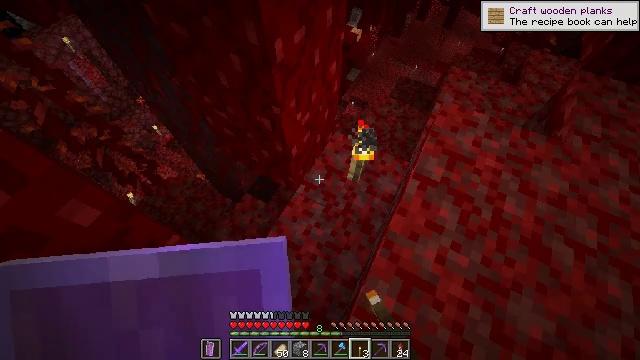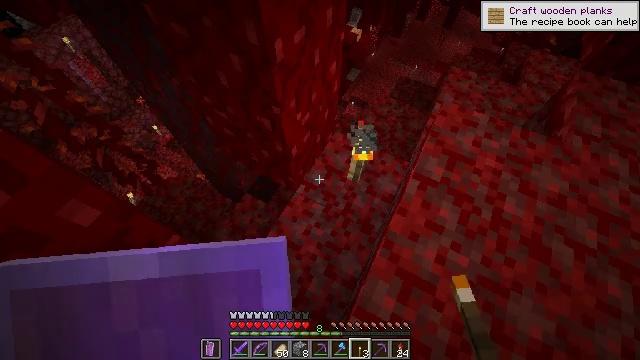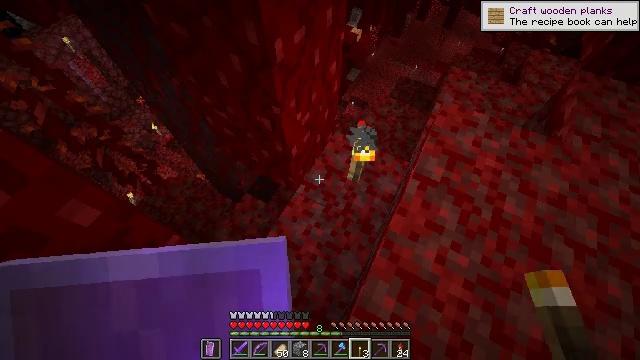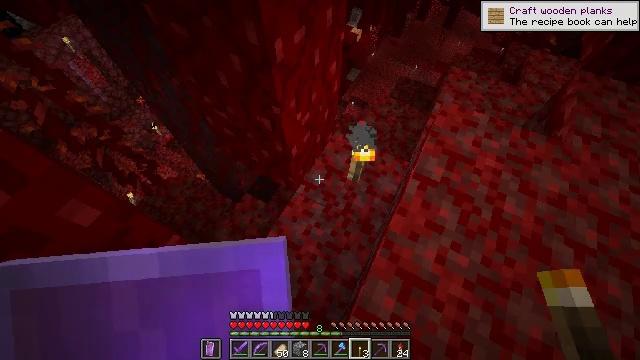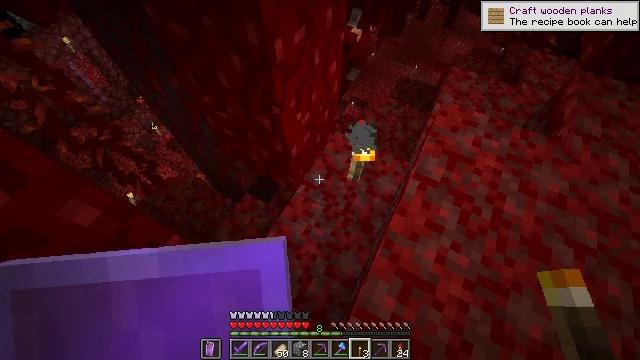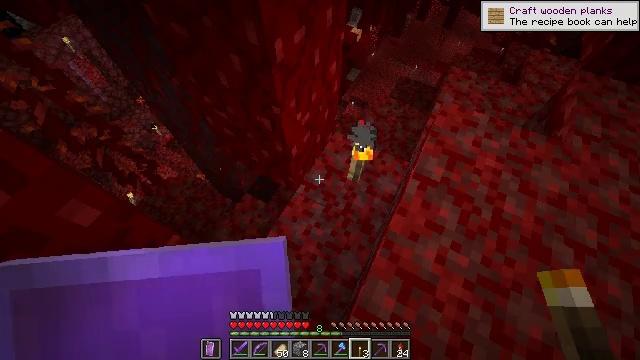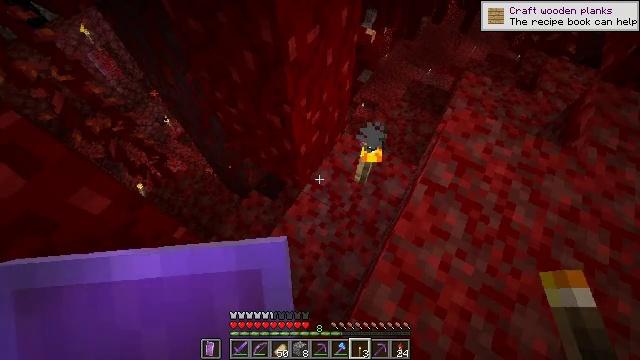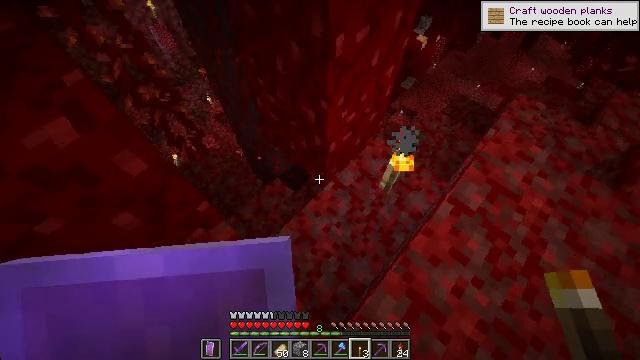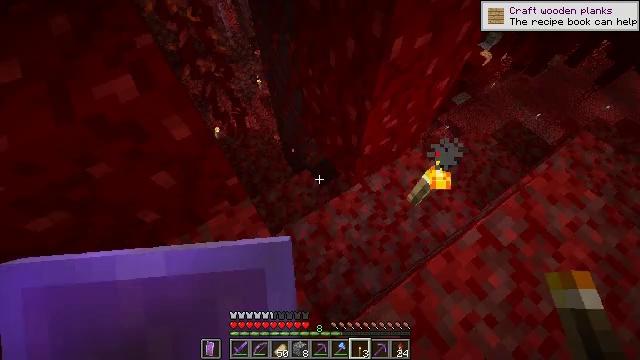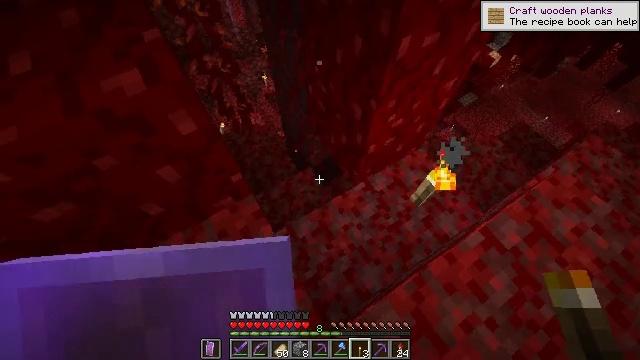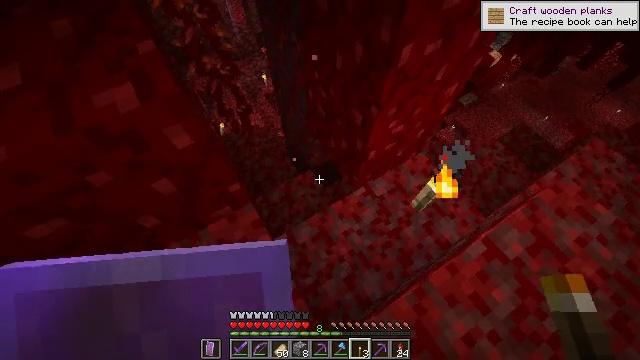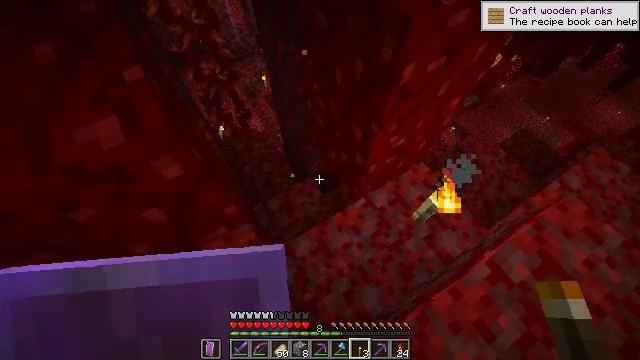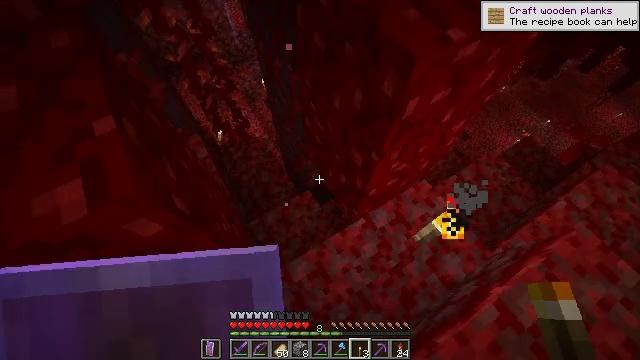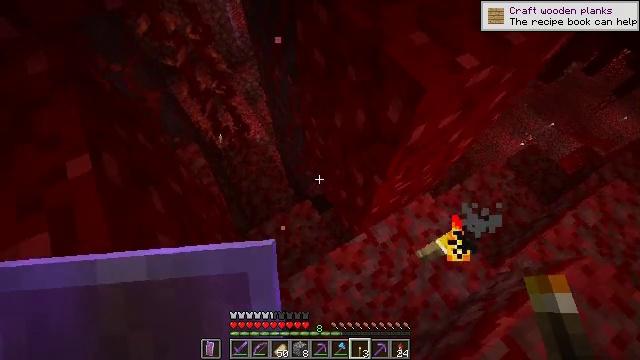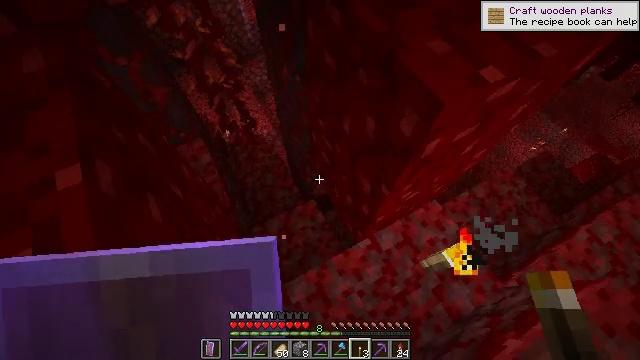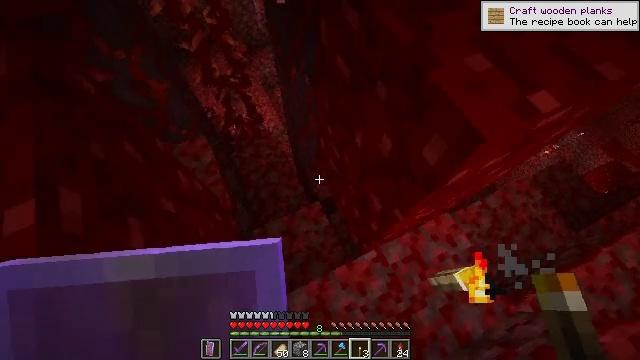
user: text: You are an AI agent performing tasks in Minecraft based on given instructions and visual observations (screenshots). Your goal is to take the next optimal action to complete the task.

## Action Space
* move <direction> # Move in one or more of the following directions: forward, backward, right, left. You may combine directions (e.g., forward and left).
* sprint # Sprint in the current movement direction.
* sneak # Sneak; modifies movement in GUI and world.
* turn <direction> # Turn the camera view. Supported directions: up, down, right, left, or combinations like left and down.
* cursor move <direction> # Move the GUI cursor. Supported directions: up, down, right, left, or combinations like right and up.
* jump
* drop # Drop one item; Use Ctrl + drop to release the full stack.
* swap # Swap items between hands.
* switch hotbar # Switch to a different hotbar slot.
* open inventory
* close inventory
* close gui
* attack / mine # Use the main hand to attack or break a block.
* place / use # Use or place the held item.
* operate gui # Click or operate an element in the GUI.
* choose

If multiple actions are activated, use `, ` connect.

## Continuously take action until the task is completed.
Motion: motion action
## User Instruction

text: Gather crimson stem from a crimson forest.
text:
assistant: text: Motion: no_op
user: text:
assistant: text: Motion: no_op
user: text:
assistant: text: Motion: no_op
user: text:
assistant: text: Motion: no_op
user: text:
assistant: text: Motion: no_op
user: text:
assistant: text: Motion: turn left
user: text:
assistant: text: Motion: turn left
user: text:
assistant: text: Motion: turn left
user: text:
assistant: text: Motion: turn left
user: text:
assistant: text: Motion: move forward
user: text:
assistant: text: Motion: move forward
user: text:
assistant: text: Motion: move forward
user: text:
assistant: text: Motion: move forward
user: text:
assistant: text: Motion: move forward, turn left
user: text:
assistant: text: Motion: move forward, turn left and down
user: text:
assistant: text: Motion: turn left and down
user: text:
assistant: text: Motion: turn left and down
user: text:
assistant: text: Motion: no_op
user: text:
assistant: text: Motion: no_op
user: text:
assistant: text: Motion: no_op
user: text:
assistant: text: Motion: no_op
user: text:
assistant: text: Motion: no_op
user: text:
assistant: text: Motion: no_op
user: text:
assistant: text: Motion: no_op
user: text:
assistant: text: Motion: move left, turn right and up
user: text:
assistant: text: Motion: move left, turn right and up
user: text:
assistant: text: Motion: move left, turn right and up
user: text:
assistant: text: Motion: move left, turn right and up
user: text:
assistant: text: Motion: turn right and up
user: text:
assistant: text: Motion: turn right and up